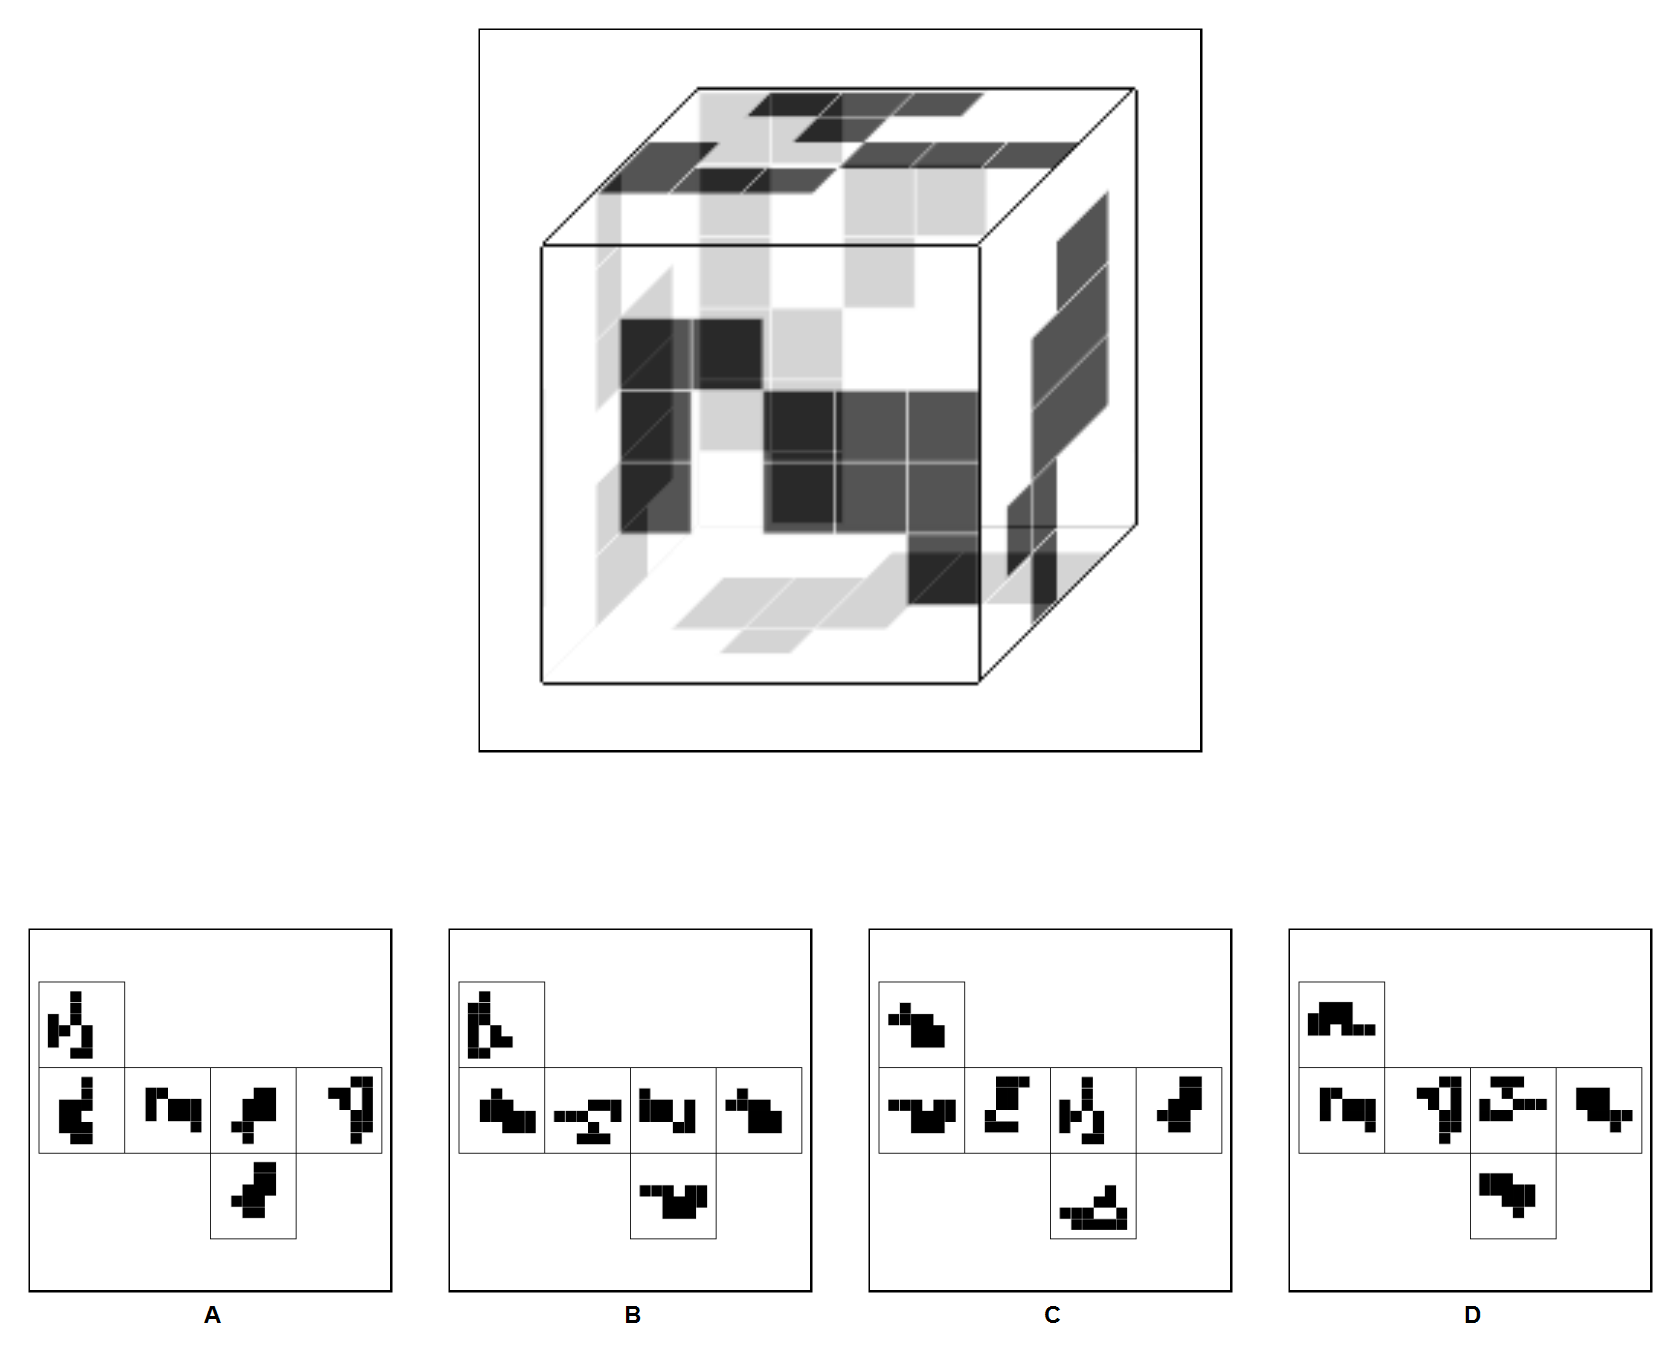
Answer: A